Field crop: maize
Growth stage: 1
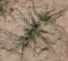
Species: salsola